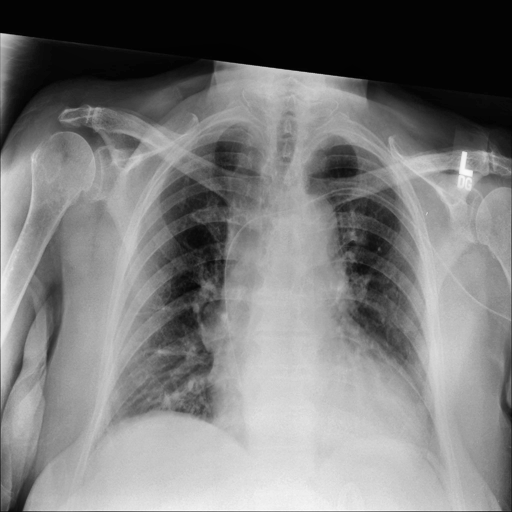
Finding: NORMAL